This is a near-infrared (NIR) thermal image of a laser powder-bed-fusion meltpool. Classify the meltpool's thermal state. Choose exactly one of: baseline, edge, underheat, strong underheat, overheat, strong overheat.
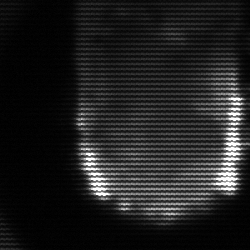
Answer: baseline